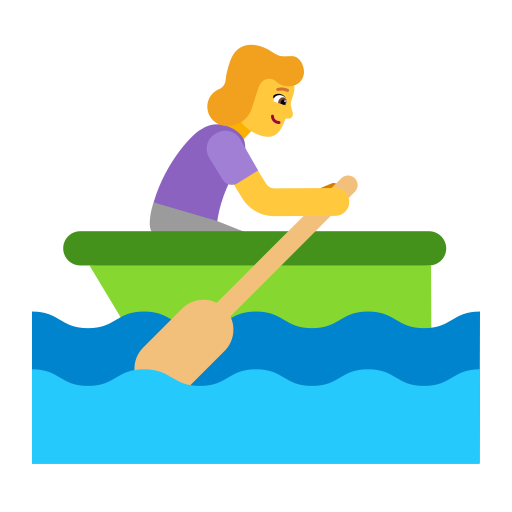
woman rowing boat flat default